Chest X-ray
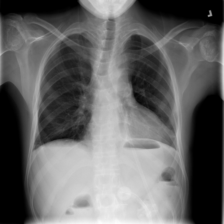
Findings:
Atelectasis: positive
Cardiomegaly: negative
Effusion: negative
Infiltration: positive
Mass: negative
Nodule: negative
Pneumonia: negative
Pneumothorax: negative
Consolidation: negative
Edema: negative
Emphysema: negative
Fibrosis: negative
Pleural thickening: negative
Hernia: negative